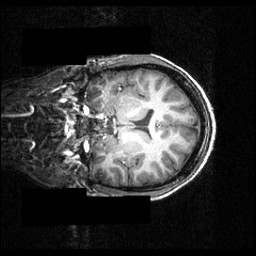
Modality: T1w
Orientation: coronal
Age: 21
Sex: male
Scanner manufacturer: siemens
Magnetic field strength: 3.951 T
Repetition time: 1.5 s
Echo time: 0.00335 s